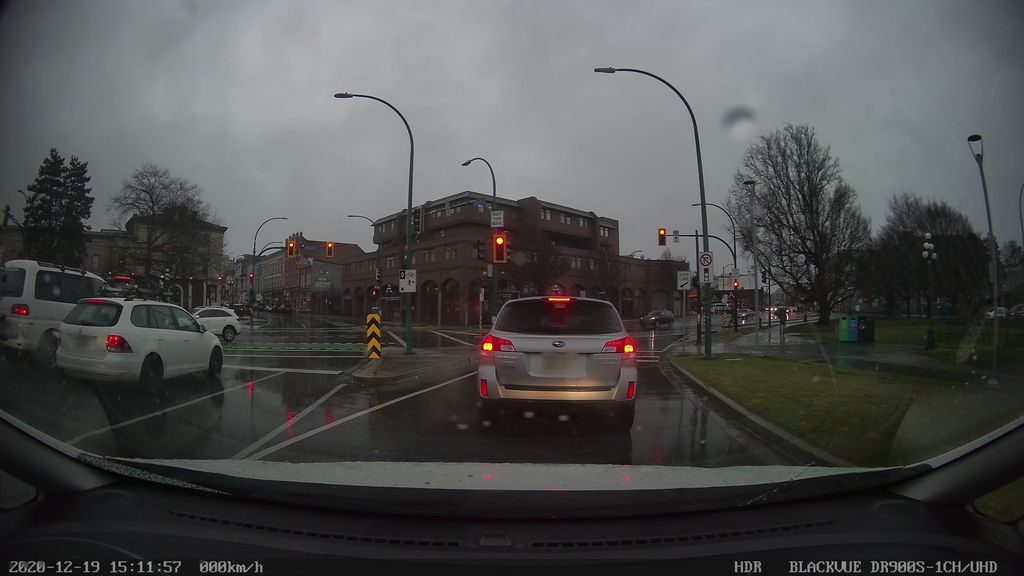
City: victoria